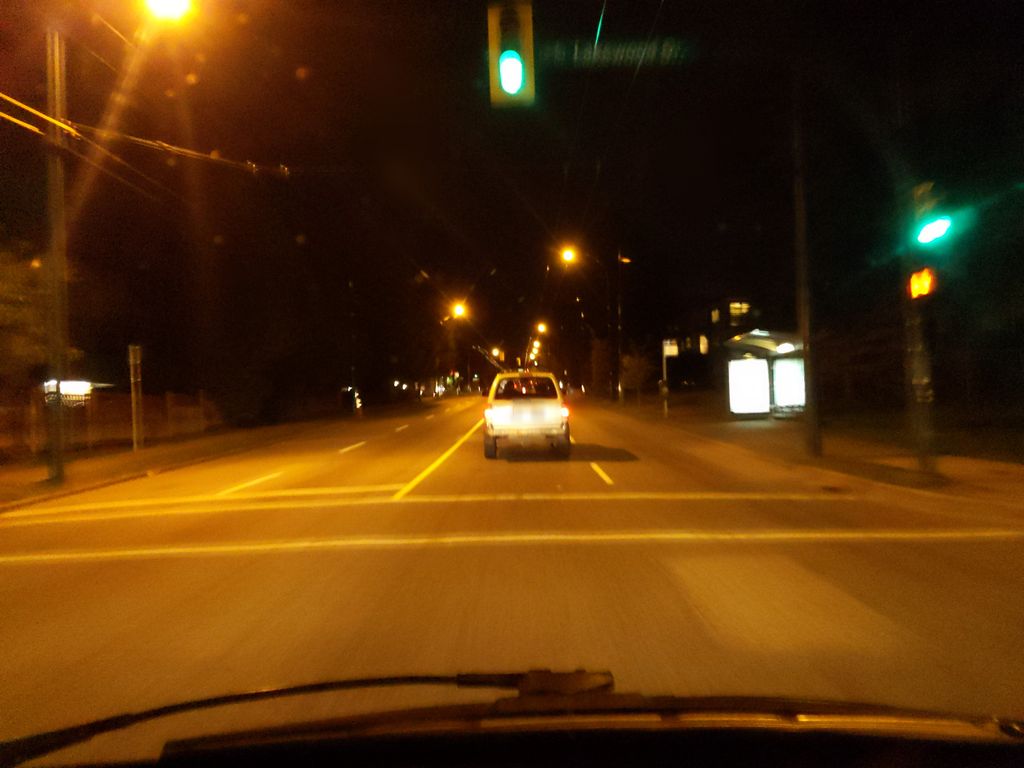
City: vancouver